Field crop: maize
Growth stage: 1
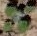
Species: chenopodium